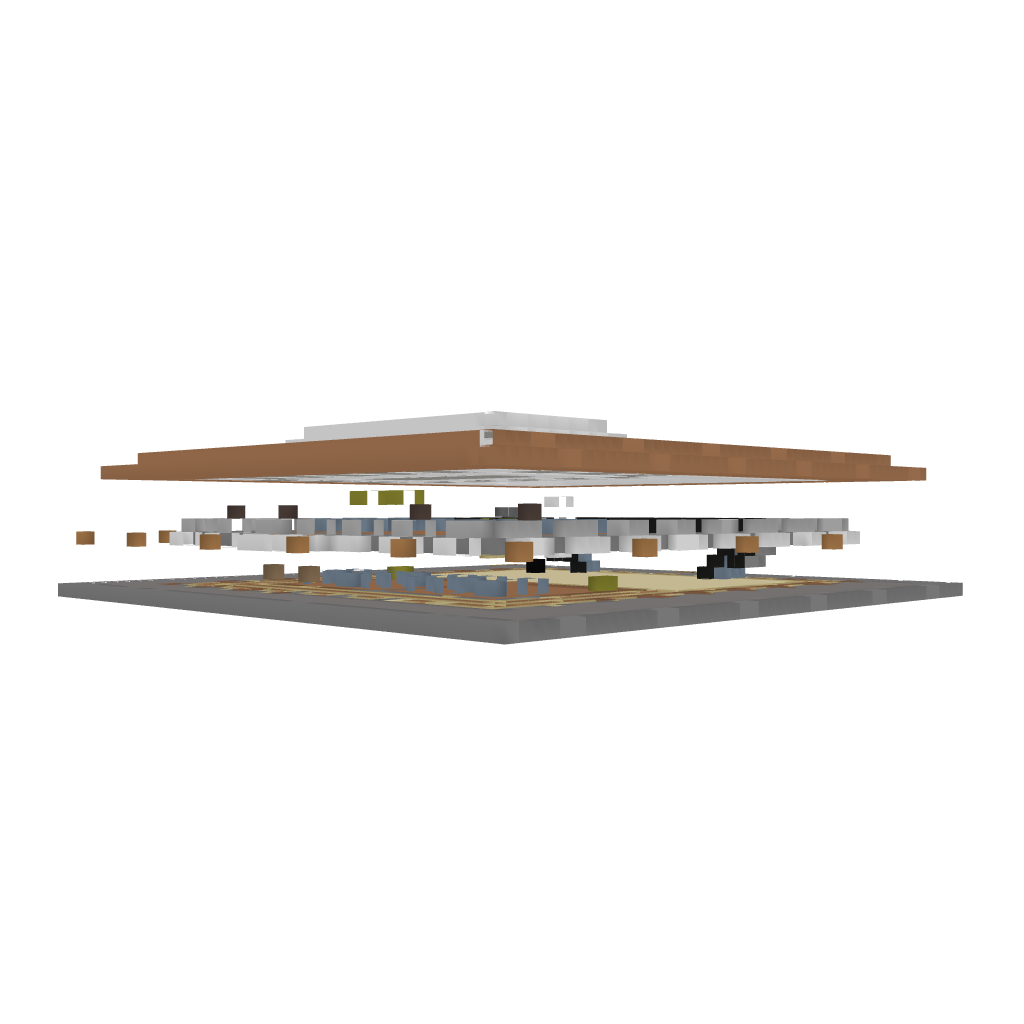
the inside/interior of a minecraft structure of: School